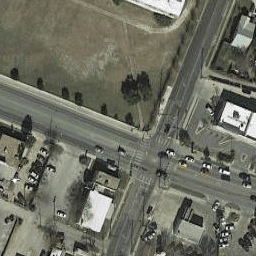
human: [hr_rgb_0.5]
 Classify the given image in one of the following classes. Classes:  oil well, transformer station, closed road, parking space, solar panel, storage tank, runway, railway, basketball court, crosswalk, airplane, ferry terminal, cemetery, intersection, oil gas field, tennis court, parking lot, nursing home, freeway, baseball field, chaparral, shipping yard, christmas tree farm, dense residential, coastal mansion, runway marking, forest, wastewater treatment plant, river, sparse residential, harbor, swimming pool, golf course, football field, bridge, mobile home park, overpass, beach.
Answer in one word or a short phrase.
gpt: intersection